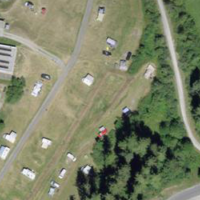
EUNIS habitat code: 53
Species observed at this site:
Tettigonia viridissima
Prunus padus